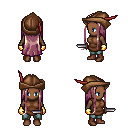
a pixel art fantasy rpg character, female body template, human, dark skin, brown tunic, teal pants, white blonde extra-long hairstyle, leather cap, gold gloves, brown shoes, dagger, four views (front, back, left, right), 2x2 character sprite sheet, small pixel art, hard edges, no anti-aliasing